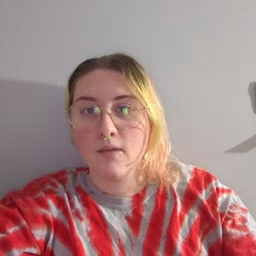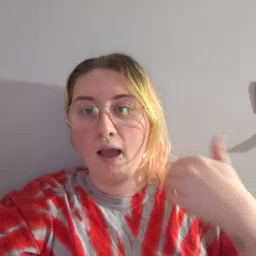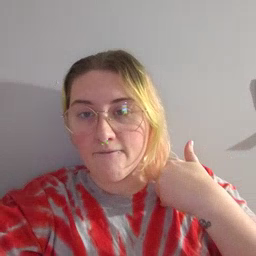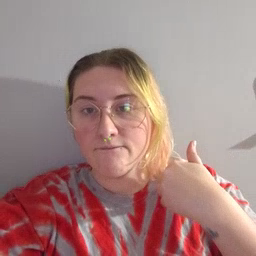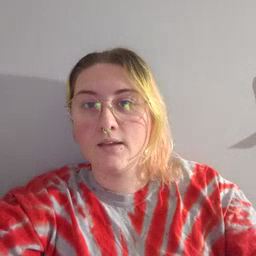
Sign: have